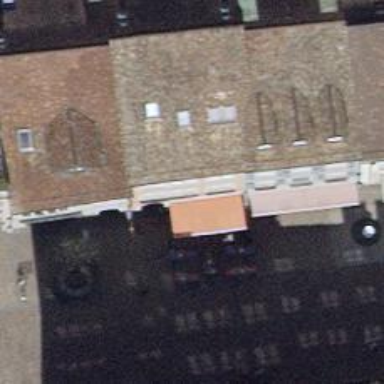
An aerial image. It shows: Beauty shop.